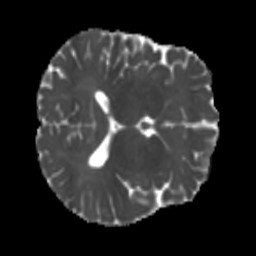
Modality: MD
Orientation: axial
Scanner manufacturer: siemens
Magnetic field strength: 3 T
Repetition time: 4 s
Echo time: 0.0594 s